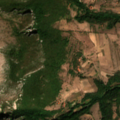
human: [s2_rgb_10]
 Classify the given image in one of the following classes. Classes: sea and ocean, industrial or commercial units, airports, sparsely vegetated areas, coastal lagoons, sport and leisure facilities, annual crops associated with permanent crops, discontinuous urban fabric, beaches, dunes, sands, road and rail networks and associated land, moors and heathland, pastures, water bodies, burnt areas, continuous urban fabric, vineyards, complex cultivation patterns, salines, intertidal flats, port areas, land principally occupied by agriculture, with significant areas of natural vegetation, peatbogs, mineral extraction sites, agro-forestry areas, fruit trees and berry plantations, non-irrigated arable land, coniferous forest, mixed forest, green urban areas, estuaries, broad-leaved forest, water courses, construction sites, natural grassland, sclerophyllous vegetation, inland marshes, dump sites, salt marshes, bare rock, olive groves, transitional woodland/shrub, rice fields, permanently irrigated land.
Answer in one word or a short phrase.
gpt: complex cultivation patterns, land principally occupied by agriculture, with significant areas of natural vegetation, broad-leaved forest, natural grassland, transitional woodland/shrub